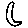
Label: moon